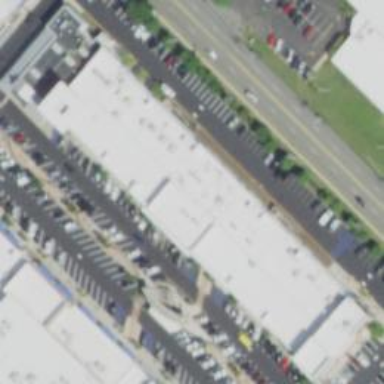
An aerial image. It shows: Retail building.